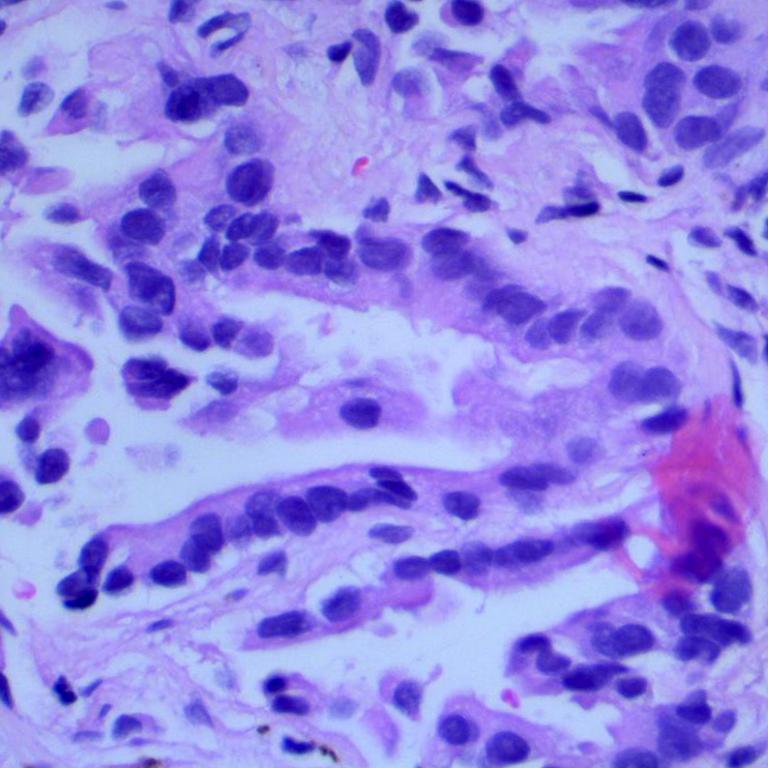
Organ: lung
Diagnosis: adenocarcinomas